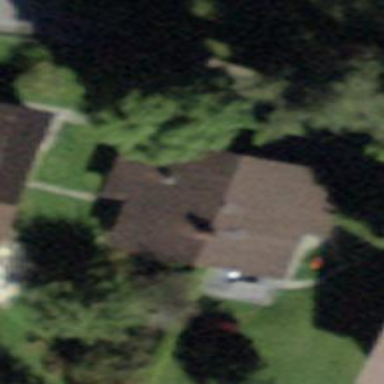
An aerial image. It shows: Garage.